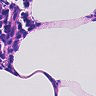
Metastatic tissue present: no